Chest X-ray. View position: AP
Patient age: 32
Patient sex: M
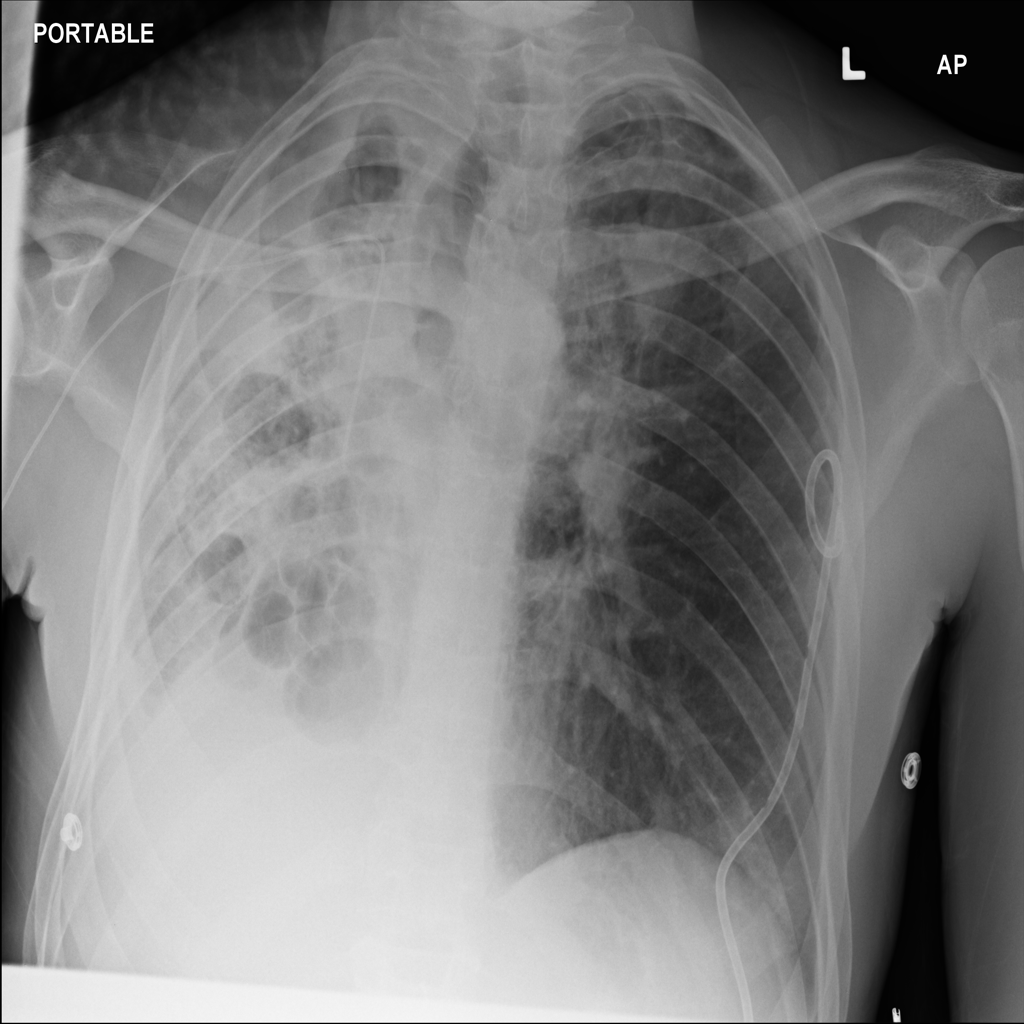
Finding: Pneumothorax